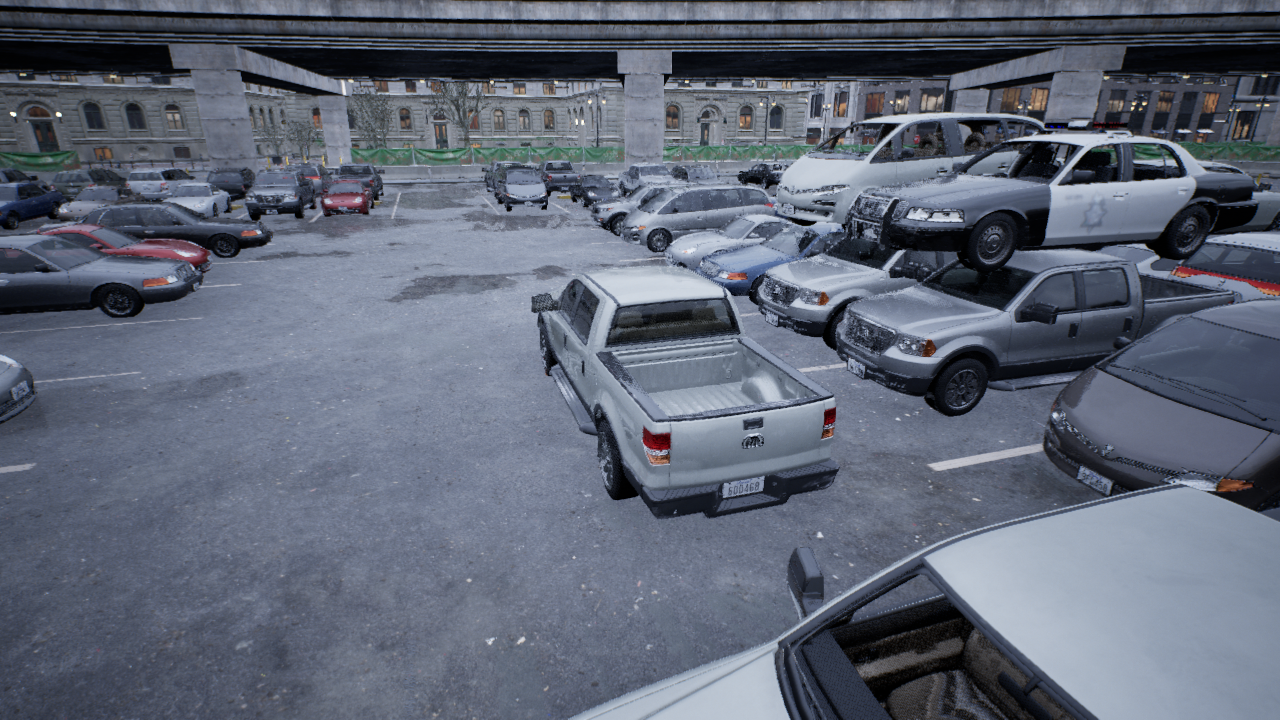
Venue: arterial
Lighting: overcast
Vehicle rig: pickup